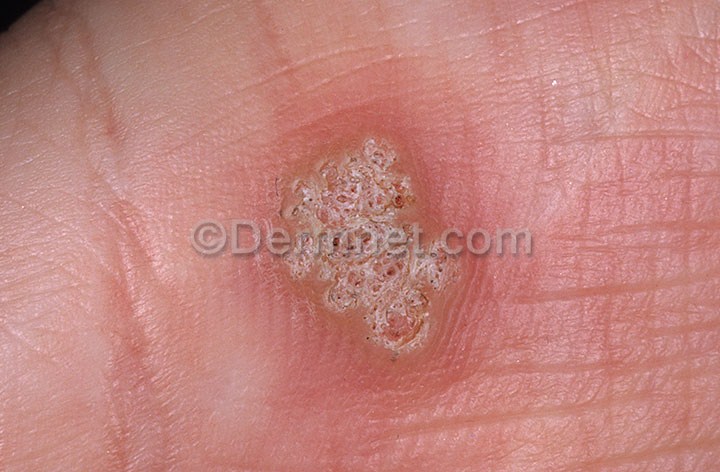
Disease: Warts Molluscum and other Viral Infections